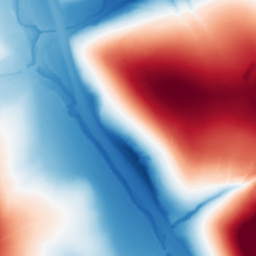
Category: classical
Decomposition family: gaussian
Decomposition parameters: sigma: 100
Upsampling method: lanczos
Upsampling parameters: scale: 4
Upsampling scale: 4